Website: walmart
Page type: review-order
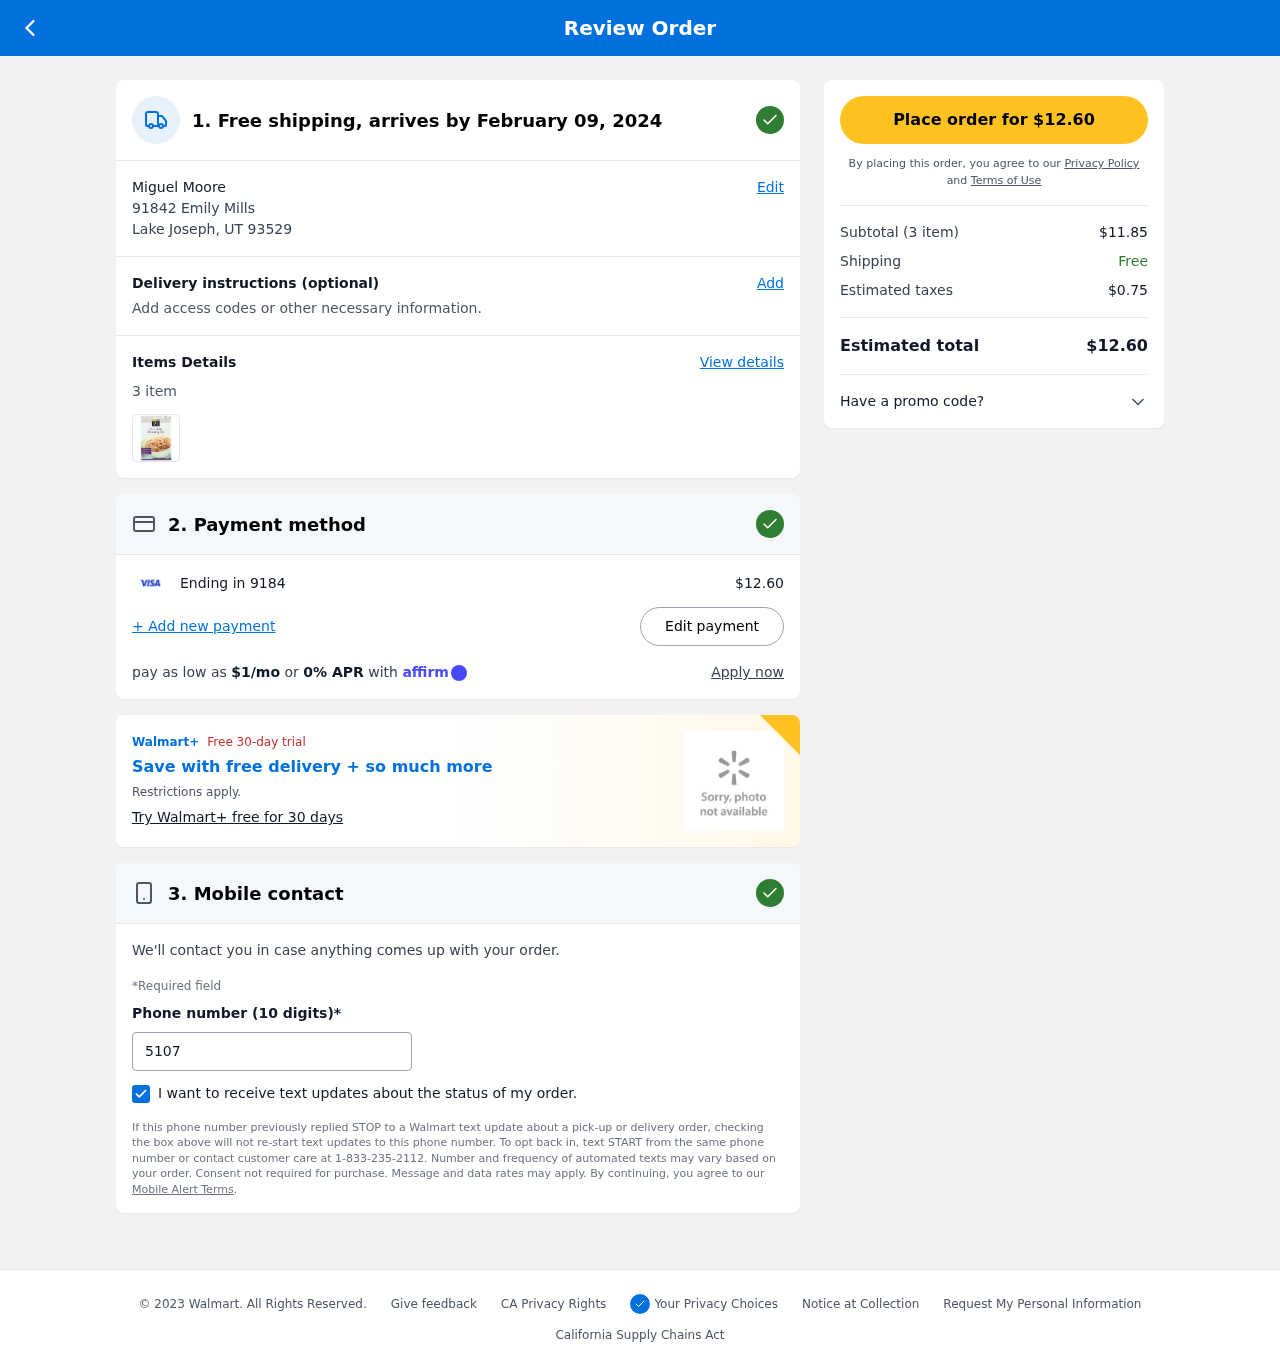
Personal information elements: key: PII_CARD_LAST4
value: Ending in 9184
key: PII_CITY_STATE_ZIP
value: Lake Joseph, UT 93529
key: PII_FULLNAME
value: Miguel Moore
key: PII_PHONE
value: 5107035365
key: PII_STREET
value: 91842 Emily Mills
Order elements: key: ORDER_DELIVERY_DATE
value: February 09, 2024
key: ORDER_NUM_ITEMS
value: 3 item
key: ORDER_NUM_ITEMS
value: Subtotal (3 item)
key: ORDER_TOTAL
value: $12.60
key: ORDER_TOTAL
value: Place order for $12.60
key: ORDER_MONTHLY_PAYMENT
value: $1/mo
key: ORDER_SUBTOTAL
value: $11.85
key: ORDER_TAX
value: $0.75